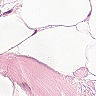
Metastatic tissue present: no